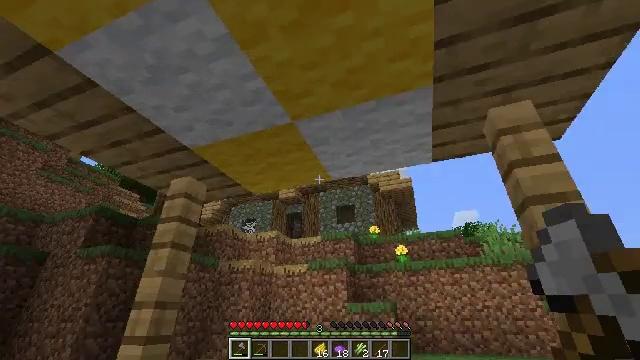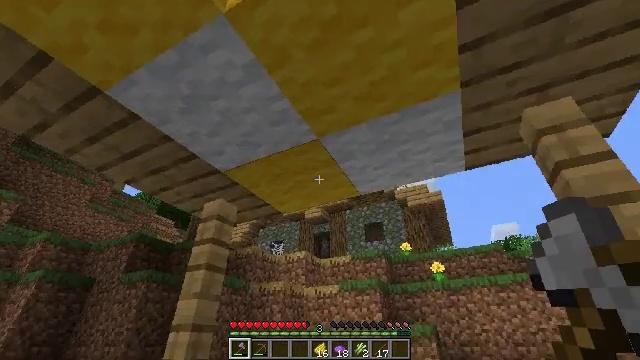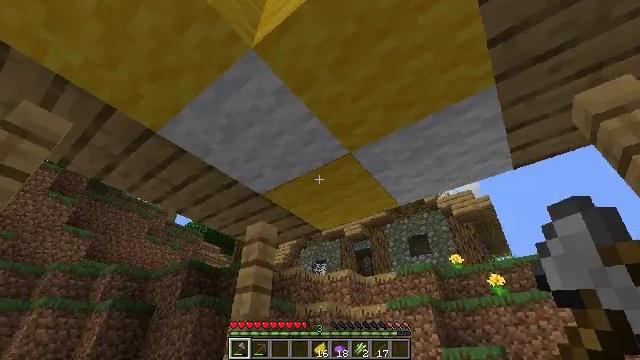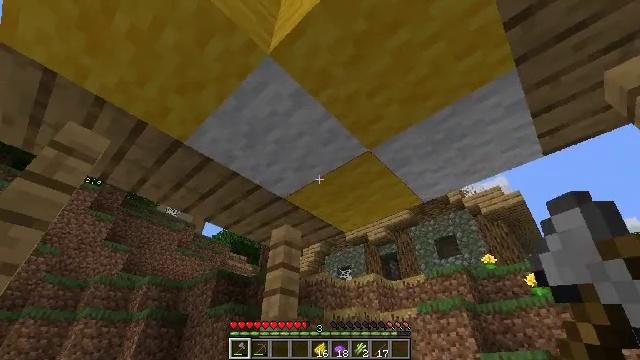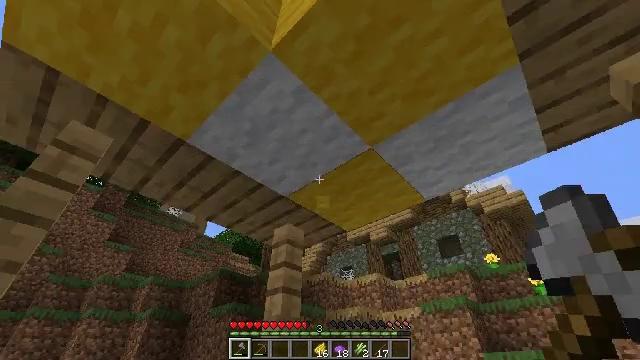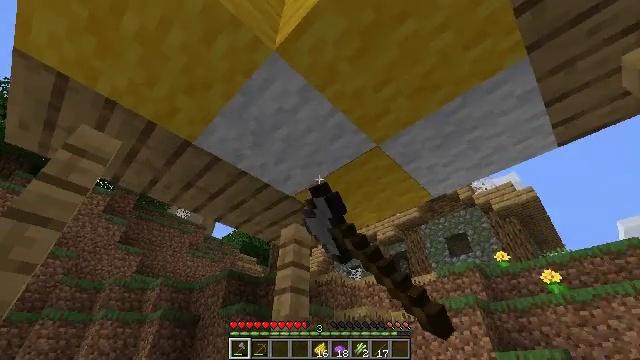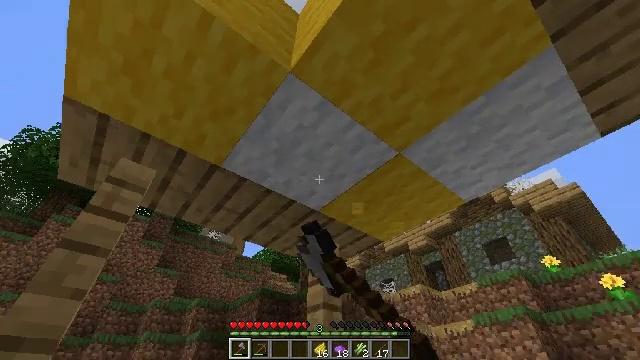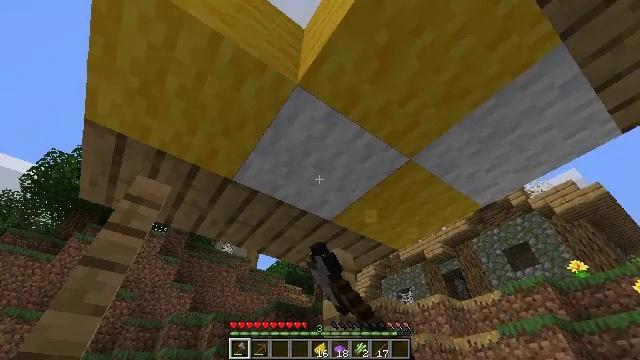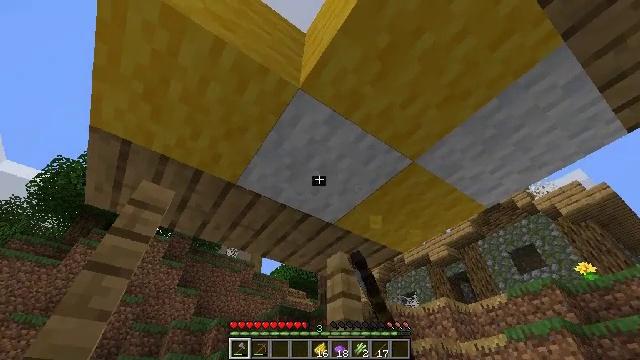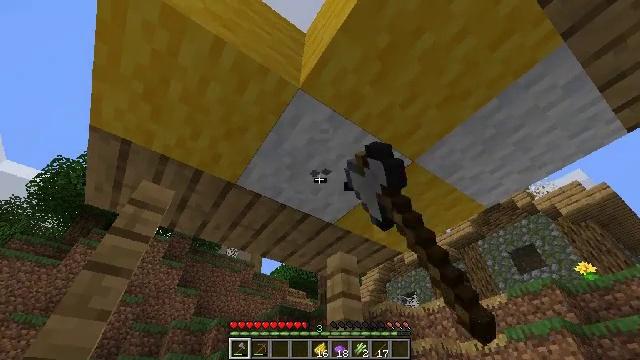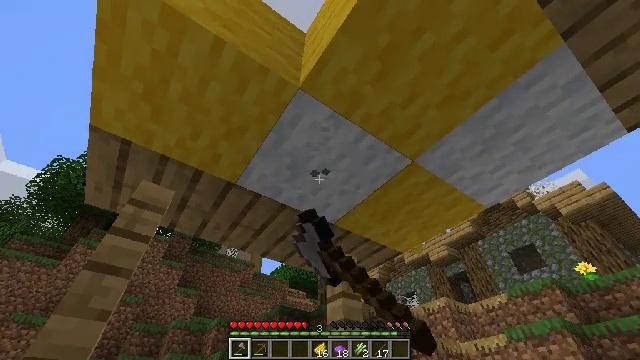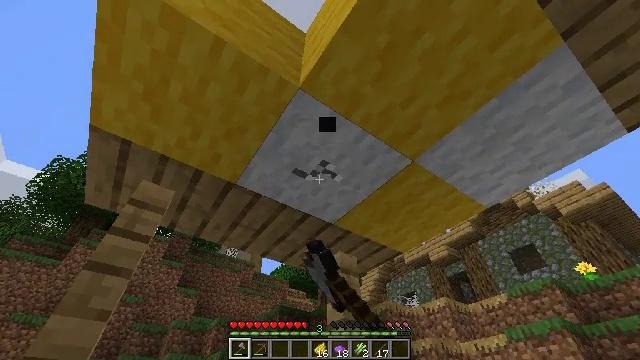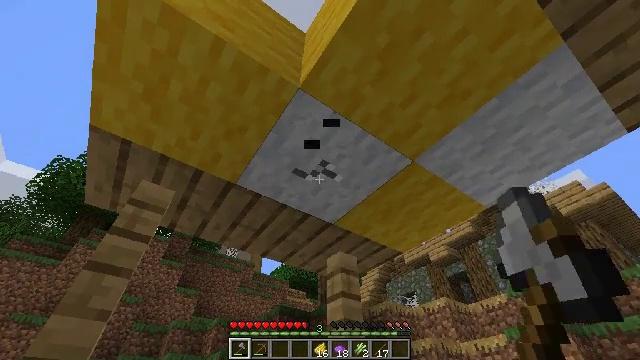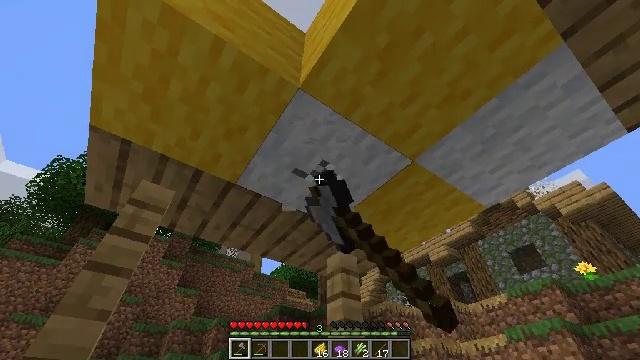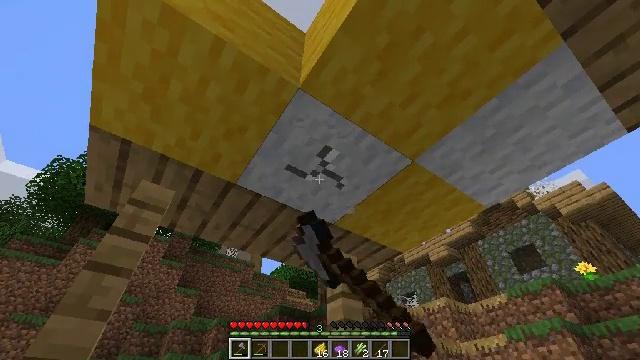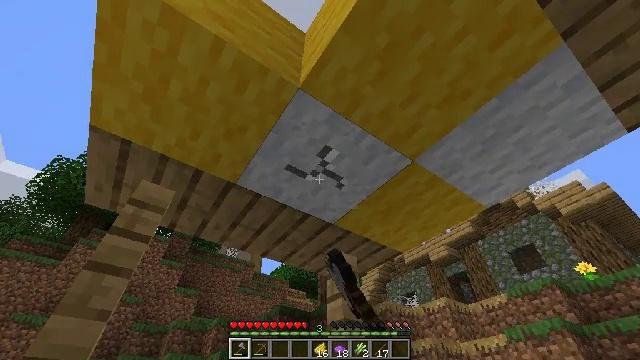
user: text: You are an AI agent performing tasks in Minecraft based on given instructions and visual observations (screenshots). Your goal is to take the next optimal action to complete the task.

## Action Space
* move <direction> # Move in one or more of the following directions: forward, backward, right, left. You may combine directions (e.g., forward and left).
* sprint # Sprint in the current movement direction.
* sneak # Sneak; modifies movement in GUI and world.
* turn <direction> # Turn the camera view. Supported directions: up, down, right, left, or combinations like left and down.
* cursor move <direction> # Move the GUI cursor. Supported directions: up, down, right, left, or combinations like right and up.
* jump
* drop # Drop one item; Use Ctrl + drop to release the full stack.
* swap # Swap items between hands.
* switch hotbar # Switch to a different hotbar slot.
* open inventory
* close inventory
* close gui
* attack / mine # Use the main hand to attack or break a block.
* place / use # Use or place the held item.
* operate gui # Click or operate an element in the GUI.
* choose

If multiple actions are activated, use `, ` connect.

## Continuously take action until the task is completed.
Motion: motion action
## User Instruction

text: Obtain white wool for building.
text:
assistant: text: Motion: turn left and up
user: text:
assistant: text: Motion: turn left and up
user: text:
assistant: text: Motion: turn left and up
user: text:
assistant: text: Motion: attack / mine
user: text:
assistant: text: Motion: turn left, attack / mine
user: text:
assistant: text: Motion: turn left and up, attack / mine
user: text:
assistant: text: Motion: turn left and up, attack / mine
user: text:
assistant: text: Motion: attack / mine
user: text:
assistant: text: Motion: attack / mine
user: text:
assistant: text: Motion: attack / mine
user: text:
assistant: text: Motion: attack / mine
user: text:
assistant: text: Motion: attack / mine
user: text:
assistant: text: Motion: attack / mine
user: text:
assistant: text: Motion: attack / mine
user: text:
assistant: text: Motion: attack / mine
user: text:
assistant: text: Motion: attack / mine
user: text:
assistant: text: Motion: attack / mine
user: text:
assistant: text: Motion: attack / mine
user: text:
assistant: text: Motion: attack / mine
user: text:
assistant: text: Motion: attack / mine
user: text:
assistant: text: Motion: turn right and up, attack / mine
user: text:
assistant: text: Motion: attack / mine
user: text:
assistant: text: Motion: attack / mine
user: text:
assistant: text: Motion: attack / mine
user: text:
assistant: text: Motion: attack / mine
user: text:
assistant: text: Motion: attack / mine
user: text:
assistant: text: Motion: attack / mine
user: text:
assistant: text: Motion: attack / mine
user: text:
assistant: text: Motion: attack / mine
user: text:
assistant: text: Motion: attack / mine